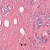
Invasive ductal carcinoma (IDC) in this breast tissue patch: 0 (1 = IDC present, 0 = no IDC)